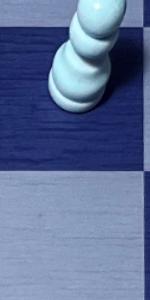
Label: Empty